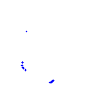
Particle: proton